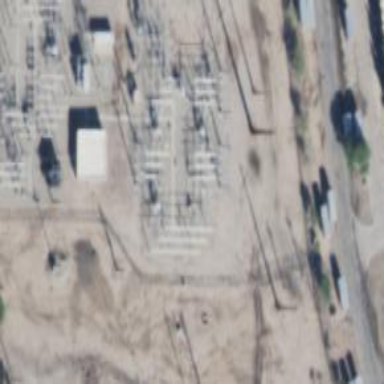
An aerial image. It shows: Switch for power supply.